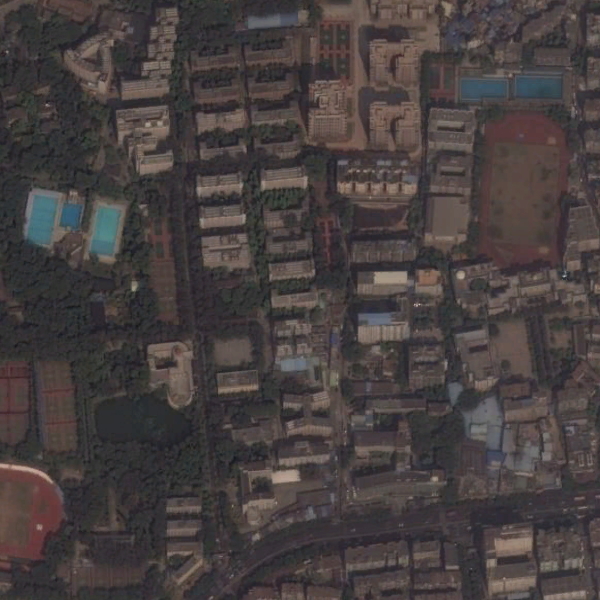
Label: School